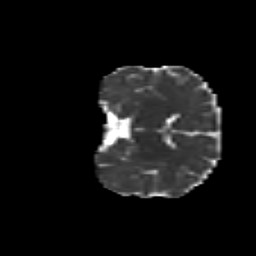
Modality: MD
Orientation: coronal
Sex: female
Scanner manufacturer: siemens
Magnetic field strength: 3 T
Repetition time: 5 s
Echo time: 0.071 s